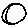
Label: moon